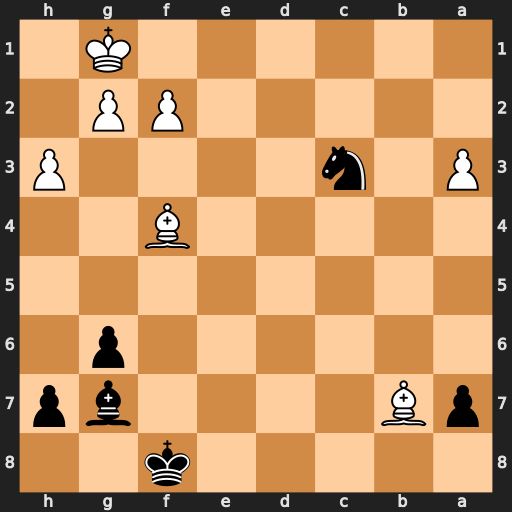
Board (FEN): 5k2/pB4bp/6p1/8/5B2/P1n4P/5PP1/6K1
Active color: b
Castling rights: -
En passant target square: -
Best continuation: Ne2+ Kf1 Nxf4